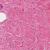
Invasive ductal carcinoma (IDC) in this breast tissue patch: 0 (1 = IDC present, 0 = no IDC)